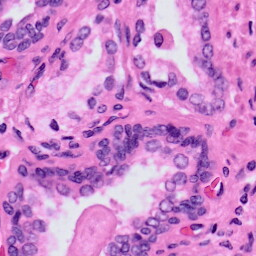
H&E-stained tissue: Prostate